Question: I know there are many questions related to this.
1) <URL>
2) <URL>
3) <URL>
I have followed these questions for reference but that does not solve my query. I know that using 'openURL' method you can open Settings but that was valid for only iOS 5.0 - 5.0.1. In iOS 5.1 it was deprecated.
'''
[[UIApplication sharedApplication] openURL:[NSURL URLWithString:@"prefs://"]];
'''
Still I have been seeing lot of Apps mainly location based which asks for user permission to turn on Location Services and takes directly to under The screenshot of an App, which is installed on iOS 6.1 running device, below shows that tapping on Settings take you to directly .
I tried to run code in my App but it is not working (I want to take user to Settings page to allow my app to access contact information directly from my App). If Apple has disabled URL Schemes for this how come many Apps are still using it?

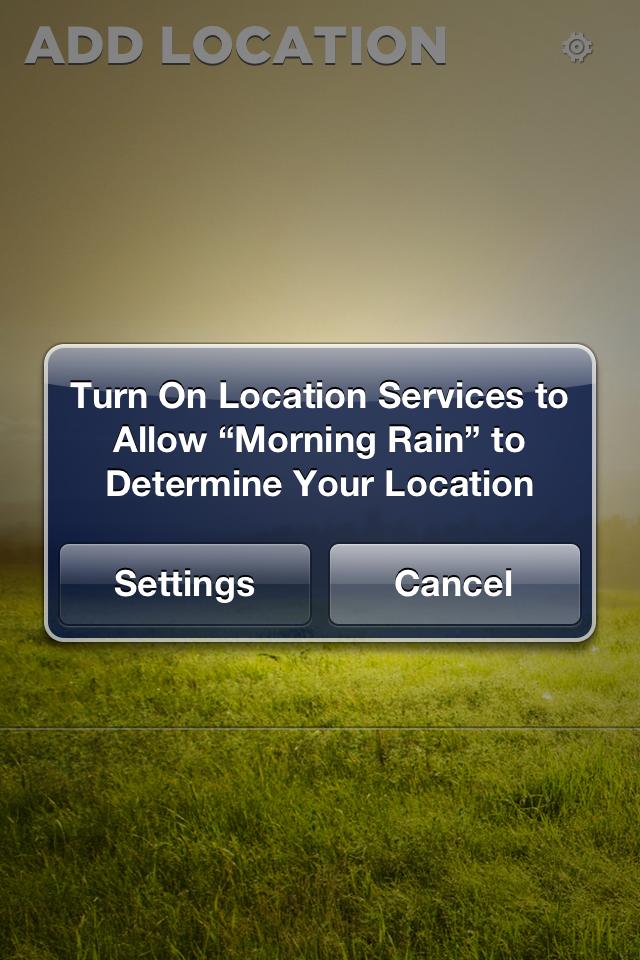
Answer: For apps that tie into services such as Location, the first time they request access the OS will throw out the alert with buttons that link to Settings. This isn't actioned by the app, but by the underlying security of the OS.
iOS 6 removed the ability to do this yourself as you mentioned.